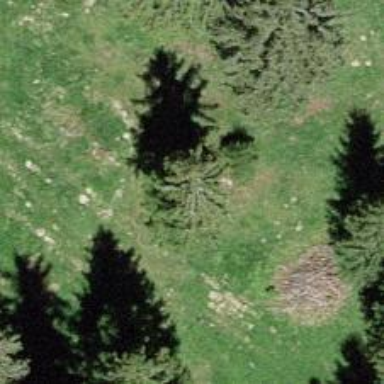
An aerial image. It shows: Beautiful tree in nature.